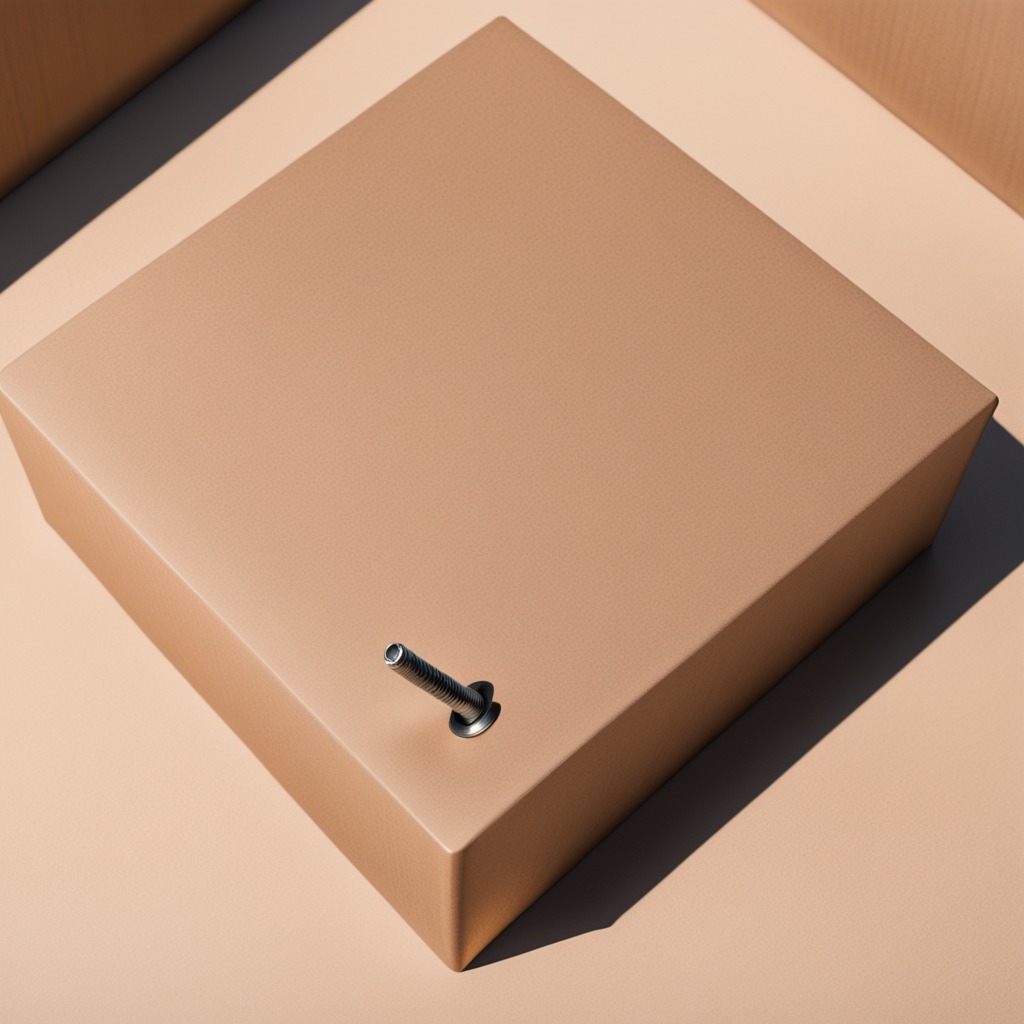
A metal screw lies on a clean dry cardboard box surface in an outdoor workshop during daytime bright natural light soft shadows slightly creased but